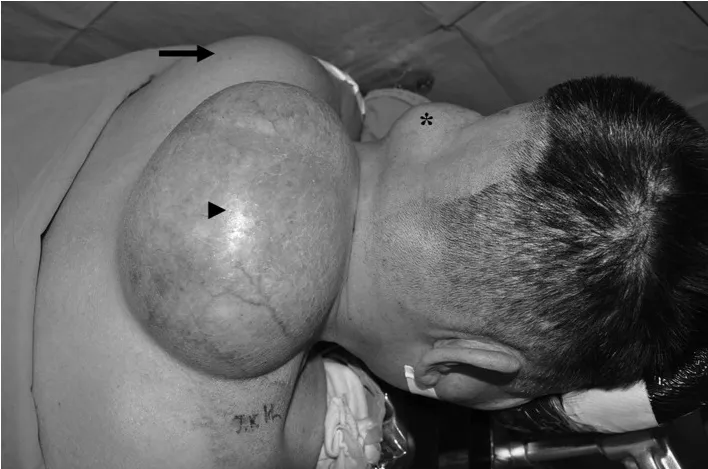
Three giant subcutaneous masses in the posterior neck (arrowhead), left upper back (arrow), and left scalp (asterisk).
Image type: medical_photograph (other_medical_photograph)